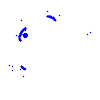
Particle: electron